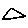
Label: triangle